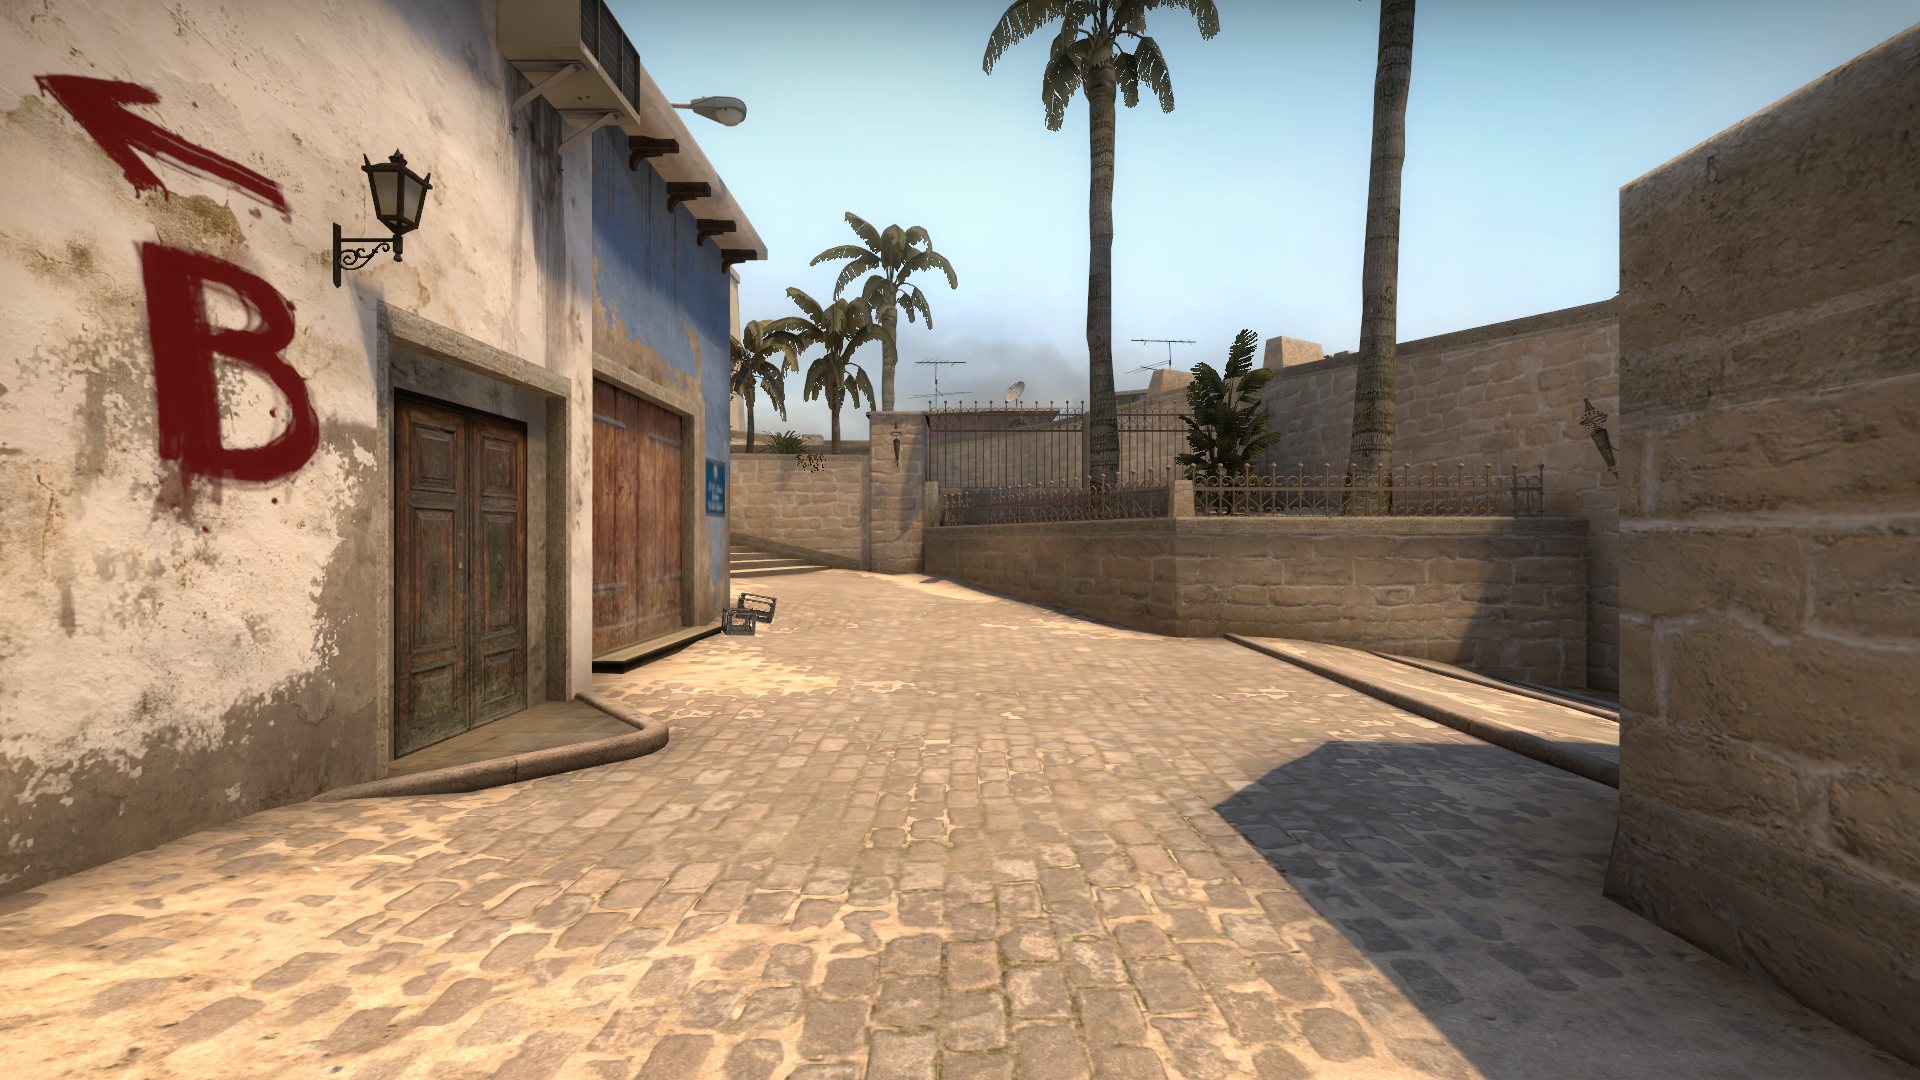
Map: de_mirage